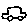
Label: car